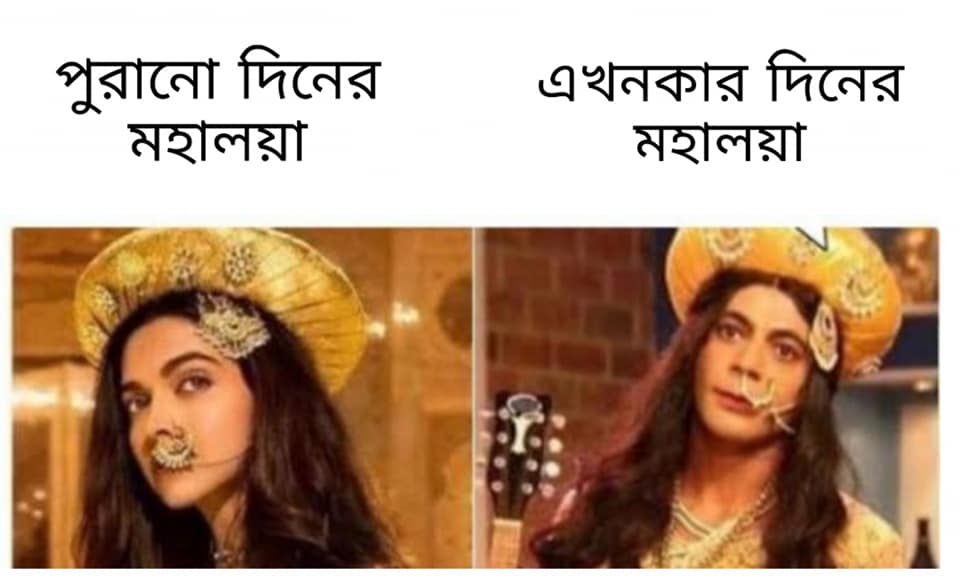
Caption: পুরানো দিনের মহালয়া    এখনকার দিনের মহালয়া
Label: non-hate